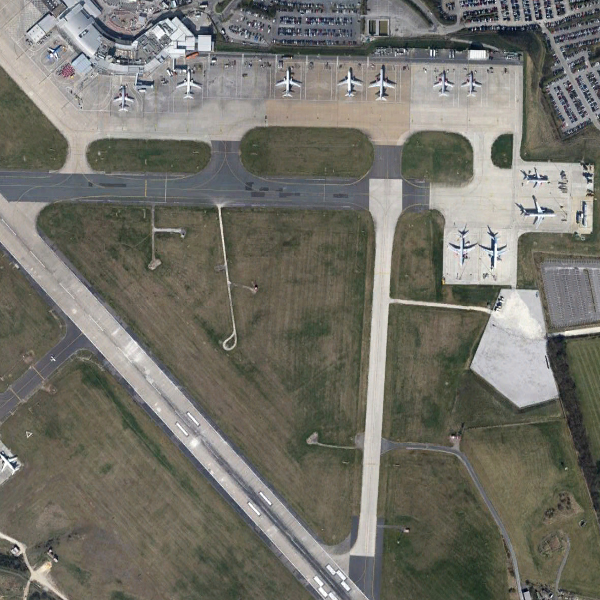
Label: Airport